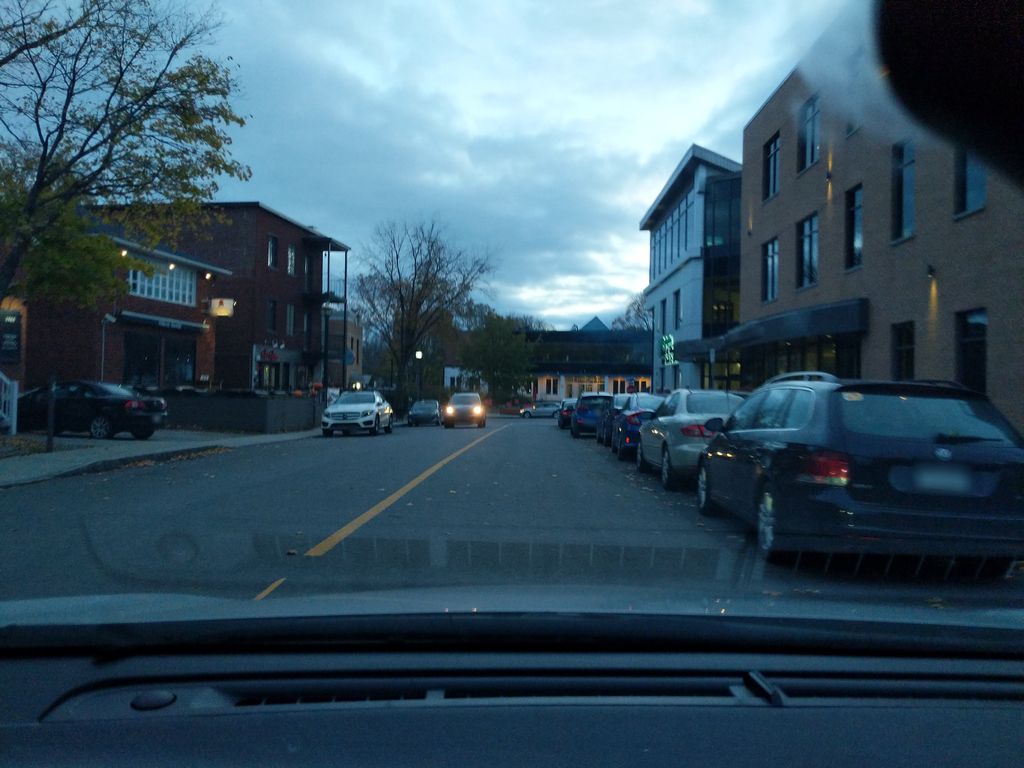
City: quebec_city